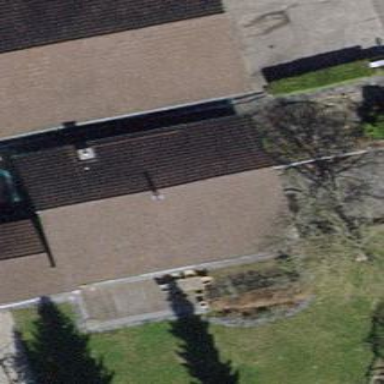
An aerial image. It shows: Building with tile roof.